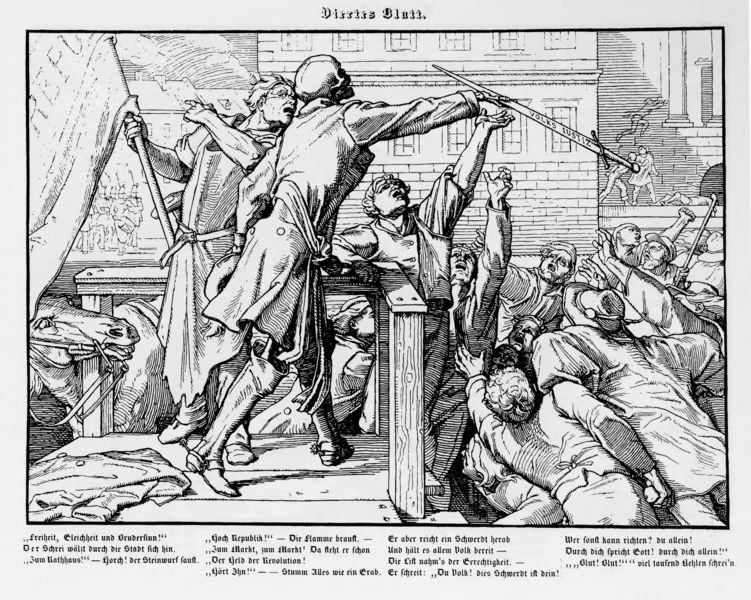
Titel: (IV) Der Tod übergibt dem Volk das Schwert, viertes Blatt von sechs Blättern aus dem Zyklus "Auch ein Totentanz aus dem Jahre 1848"
Künstler: Alfred Rethel
Standort: Aachen
Institution: Suermondt-Ludwig-Museum
Schlagwörter: angriff, gemälde, gruppe, hand, kampf, kopf, mann, schatten, weiß, menschen, stadt, fenster, finger, frankreich, grau, holz, hut, licht, männer, paris, rücken, schwarz, szene, säule, zeichnung, dach, gebäude, gürtel, haus, tuch, masse, menge, gericht, hemd, jacke, richter, arm, geschichte, gesicht, halten, henker, hinrichtung, kleidung, schädel, sockel, steine, tod, tot, bild, hände, öl, häuser, brüstung, mantel, tücher, adel, blatt, bühne, bauern, pferd, stock, chaos, deutschland, perücke, sprung, zaumzeug, balkon, schürze, holzschnitt, schrift, fassade, zwei, stab, tribüne, fahne, flagge, rede, dächer, mauer, ziegel, grafik, platz, dielen, empore, arbeiter, angst, krieg, schlacht, steg, treppe, soldaten, frack, karikatur, falte, balken, bohlen, deutsch, geländer, bretter, faltenwurf, podest, nägel, knöpfe, flucht, klinge, masserung, maske, unterschrift, buch, aufruhr, schweben, druck, holzstich, radierung, schrafur, stich, seite, illustration, karrikatur, politik, revolution, schwert, streit, säbel, text, uniform, zeitschrift, zeitung, aufstand, buchstaben, demonstration, faust, revolte, schlägerei, soldat, stöcke, auflauf, bürger, tumult, beschriftung, volk, worte, schraffiert, degen, scherpe, stiefel, menschenmenge, heer, kämpfen, trense, kopie, litografie, pult, tribühne, serie, justiz, maserung, skelett, totenkopf, mauern, freiheit, nüstern, gedicht, pferdekopf, marktplatz, macht, dürer, sporen, gewehre, emblem, kupferstich, totenschädel, drama, französische revolution, schwur, stadtplatz, republik, erklärung, hilflos, schande, ringen, gerippe, krüppel, fahnenstange, rustica, eid, pathos, wettbewerb, häuder, erzählung, fahnenträger, proklamation, bajonette, aufruf, aufständische, sätze, knappe, protest, dialog, prügelei, unruhen, hinrichter, schreie, proletariat, pfoaten, personofikation, hoffnungslosigkeit, aufatand, berichterstattung, hambacher schloss, holzaufstand, höhepunkt, liturgraphie, niederschlagung, schaftott, viertes blatt, volks justiz, zeitungsbild, zeitungsgrafik, revulotion, selbstjustiz, schrei#, männer kampf schwert fahne